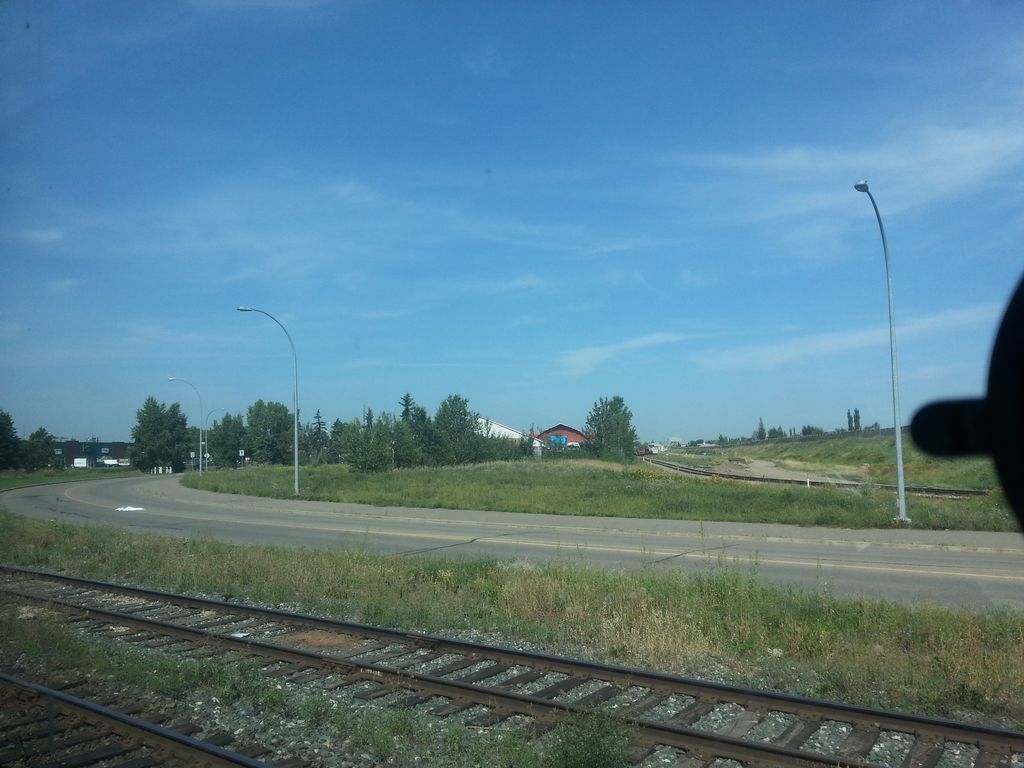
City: edmonton